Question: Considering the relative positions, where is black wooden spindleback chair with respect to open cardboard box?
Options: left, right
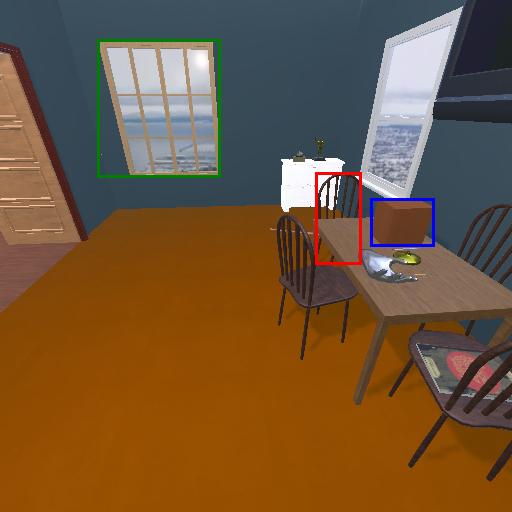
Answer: left